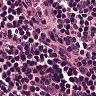
Metastatic tissue present: no